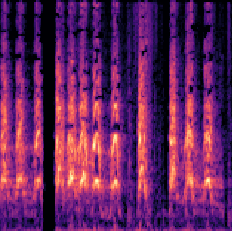
Sound class: Dog